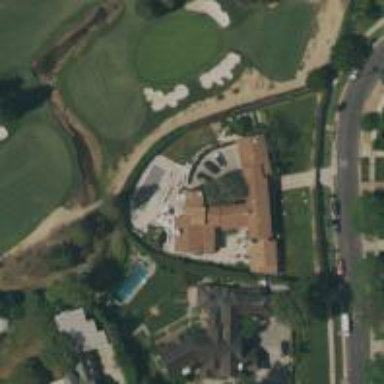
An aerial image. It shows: Sandy area is golf bunker.